Interaction volume radius: 10 \u00c5
Interaction volume height: 45 \u00c5
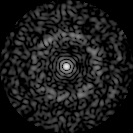
Disorder parameter: 0.8393